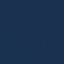
Land use / land cover: SeaLake